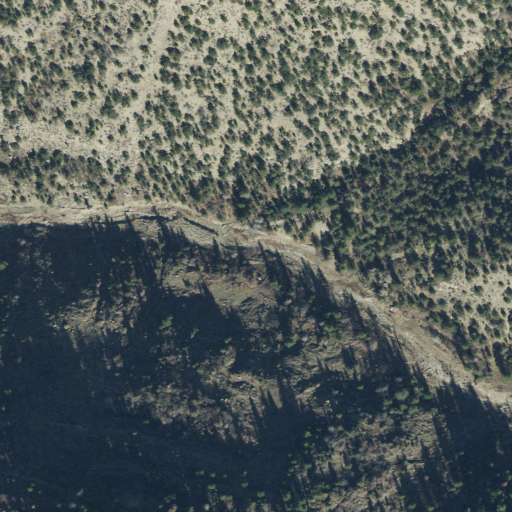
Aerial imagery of valley in Utah named Cow Canyon containing evergreen forest, deciduous forest, and shrub